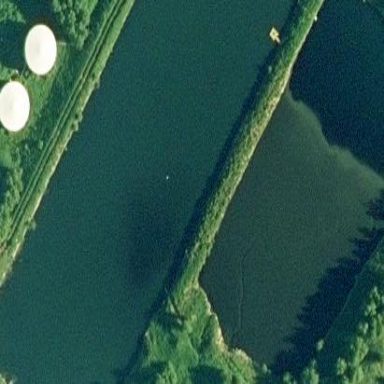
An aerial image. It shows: Reservoir.